Question: I'm trying to create a check in/out system at a lab I work at. I'm not to experienced at using VBA. I was able to tinker with some formulas to get it to do what I wanted, but I wasn't fully successful in getting all the steps I wanted done.
So what I'm trying to do is check in samples using a barcode followed by a date in the cell right next to it.
I want this formula to apply to 'A2000' so I can check in multiple samples. I'm using an input box and I want this input box to be able to detect matched samples and place them in the checked out column 'C' followed by a date in the cell right next to it.
I would appreciate any help you guys can give me.

Here's the code I am currently using.
'''
Private Sub Worksheet_Activate()
Dim myValue As Variant
Dim code As Variant
Dim matchedCell As Variant
myValue = InputBox("Please scan a barcode")
Range("A2").Value = myValue
Set NextCell = Cells(Rows.Count, "A").End(xlUp)
If NextCell.Row > 1 Then NextCell = NextCell.Offset(1, 0)
Set matchedCell = Range("a2:a2000").Find(what:=code, LookIn:=xlValues, lookat:=xlWhole, MatchCase:=True)
If myValue = True Then Paste ("C2;C2000")
If Not matchedCell Is Nothing Then matchedCell.Offset(-1, 1).Value = Now
End Sub
'''
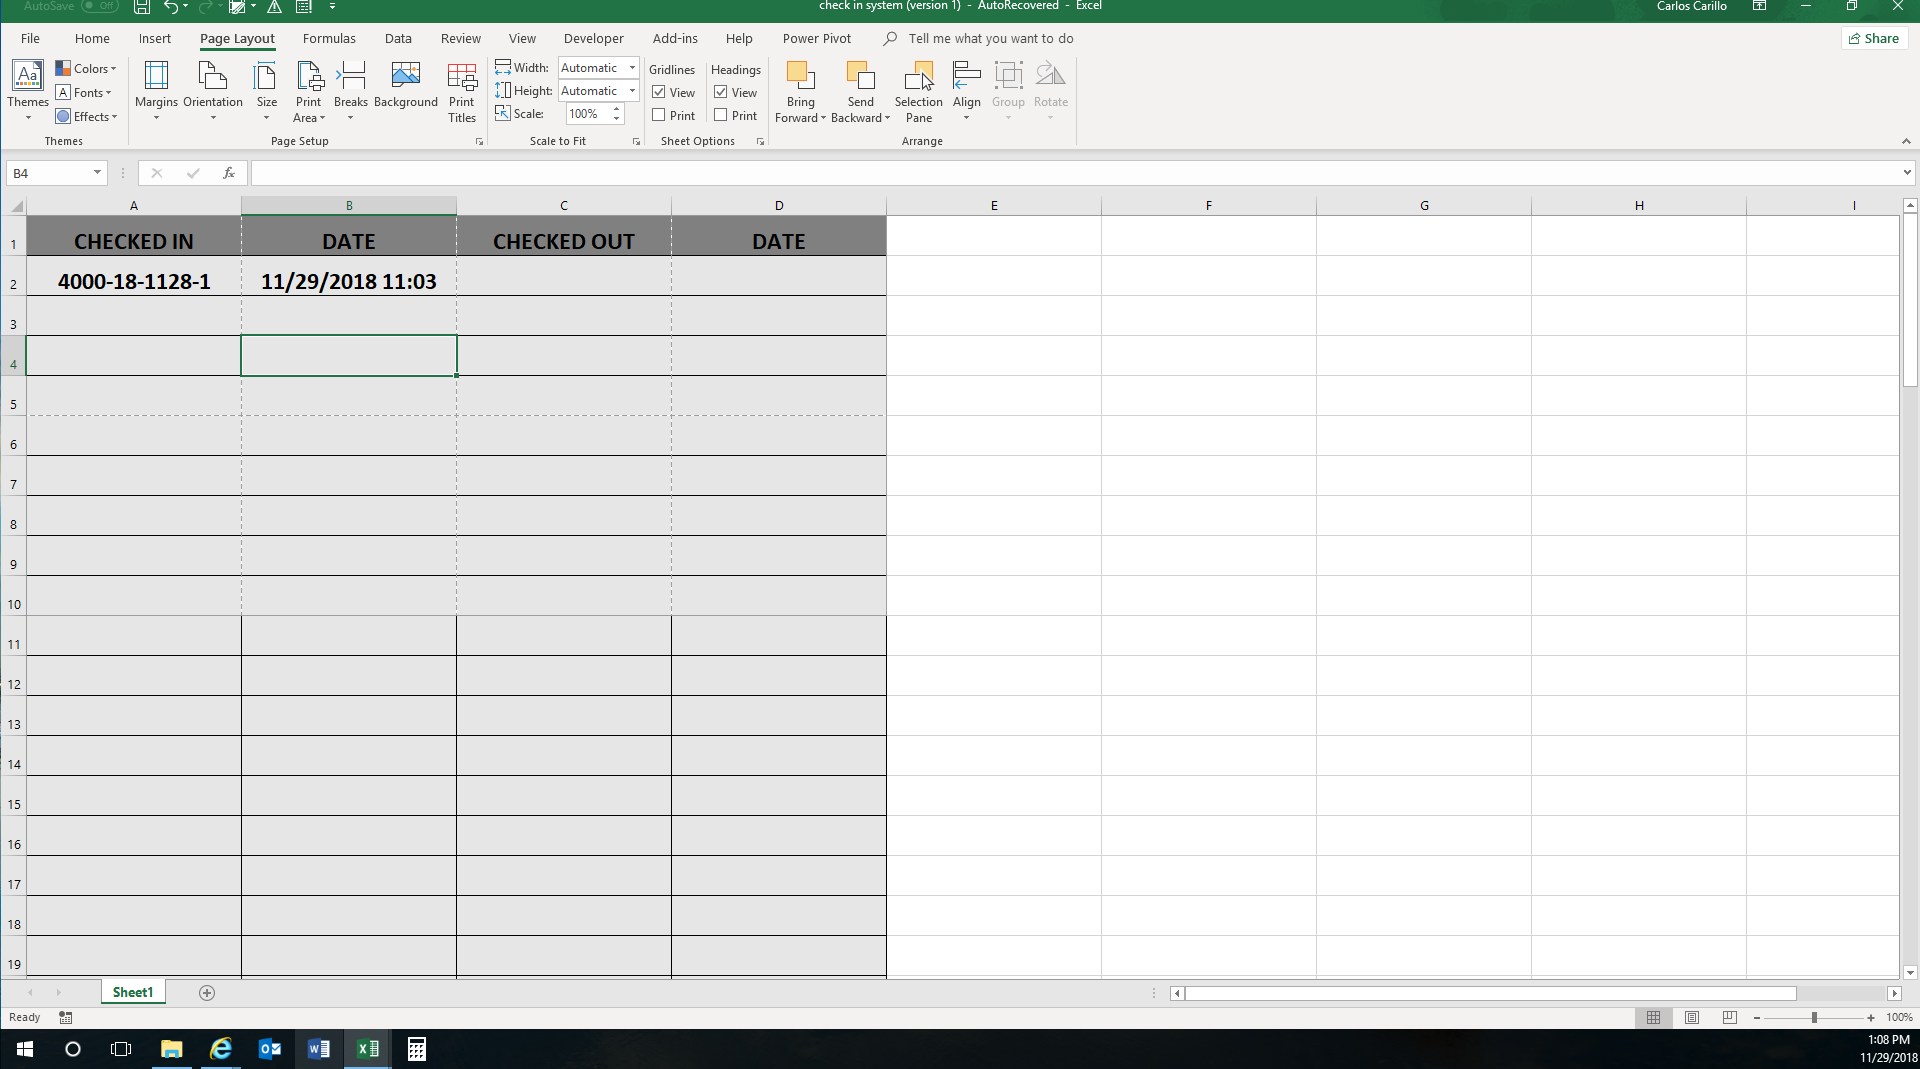
Answer: To add data safety, I would differentiate the Check-In and the Check-Out process.
I'm not sure how you get the Code from the scanner ? Copied to prompt automatically ?
Anyway, below is my solution:
1.Transform your table into an excel table (CTRL+T) and name it "STORE_RECORDS" as below:
<URL>
2.Create a module and paste following code:
'''
Option Explicit
Sub Check_In()
Dim Code As String: Code = InputBox("Please scan a barcode", "Scan procedure")
If Code = "" Then MsgBox ("No code scanned"): Exit Sub
Dim NbChIn As Integer: NbChIn = Application.CountIf(Range("STORE_RECORDS[CHECK-IN]"), Code)
Dim NbChOut As Integer: NbChOut = Application.CountIf(Range("STORE_RECORDS[CHECK-OUT]"), Code)
If NbChIn > NbChOut And NbChIn > 0 Then
MsgBox ("This item is already Checked-In" & Chr(10) & "Please check it out and retry"): Exit Sub
Else
Cells(Rows.Count, 1).End(xlUp).Offset(1, 0) = Code
Cells(Rows.Count, 1).End(xlUp).Offset(0, 1) = Now
End If
End Sub
Sub Check_Out()
Dim Code As String: Code = InputBox("Please scan a barcode", "Scan procedure")
If Code = "" Then MsgBox ("No code scanned"): Exit Sub
Dim NbChIn As Integer: NbChIn = Application.CountIf(Range("STORE_RECORDS[CHECK-IN]"), Code)
Dim NbChOut As Integer: NbChOut = Application.CountIf(Range("STORE_RECORDS[CHECK-OUT]"), Code)
If NbChIn = NbChOut And NbChIn > 0 Then
MsgBox ("This item is already Checked-Out" & Chr(10) & "Please check it in and retry"): Exit Sub
Else
If Range("STORE_RECORDS[CHECK-IN]").Find(Code, , , xlWhole, , xlPrevious) Is Nothing Then MsgBox ("No match, ask Carlos !"): Exit Sub
Range("STORE_RECORDS[CHECK-IN]").Find(Code, , ,xlWhole , , xlPrevious).Offset(0, 2) = Code
Range("STORE_RECORDS[CHECK-IN]").Find(Code, , ,xlWhole , , xlPrevious).Offset(0, 3) = Now
End If
End Sub
'''
3.Link 'Check-In' and 'Check-Out' buttons to respective procedures and you should be good to go.